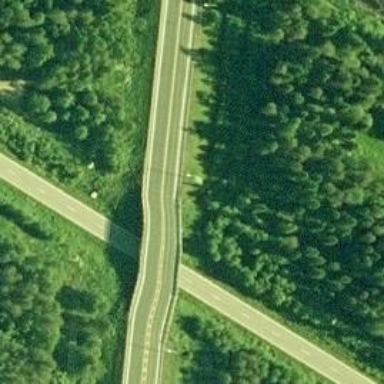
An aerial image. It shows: Asphalt motorroad with trunk classification.